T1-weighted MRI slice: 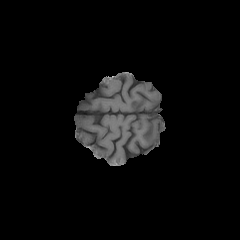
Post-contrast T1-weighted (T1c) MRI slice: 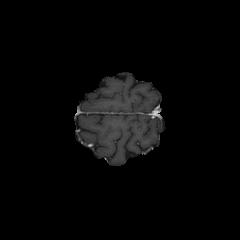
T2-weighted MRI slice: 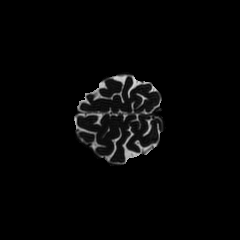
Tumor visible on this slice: no